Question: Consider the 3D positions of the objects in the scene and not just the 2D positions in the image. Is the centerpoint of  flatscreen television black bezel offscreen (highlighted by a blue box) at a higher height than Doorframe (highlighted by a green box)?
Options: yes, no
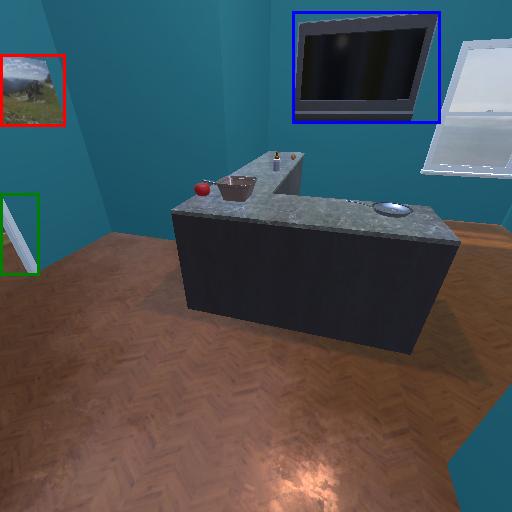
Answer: yes